Aerial crown-view tile of a tropical tree (Barro Colorado Island, Panama), acquired 20241216:
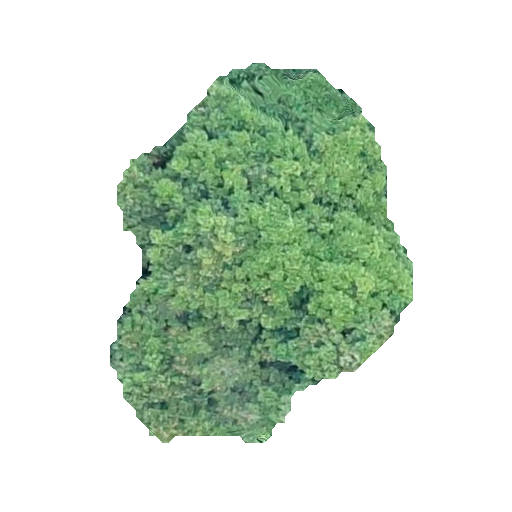
Species: Prioria copaifera
GBIF accepted scientific name: Prioria copaifera
Crown area: 118.845 m²